Milling tool wear sample.
Tool blade image: 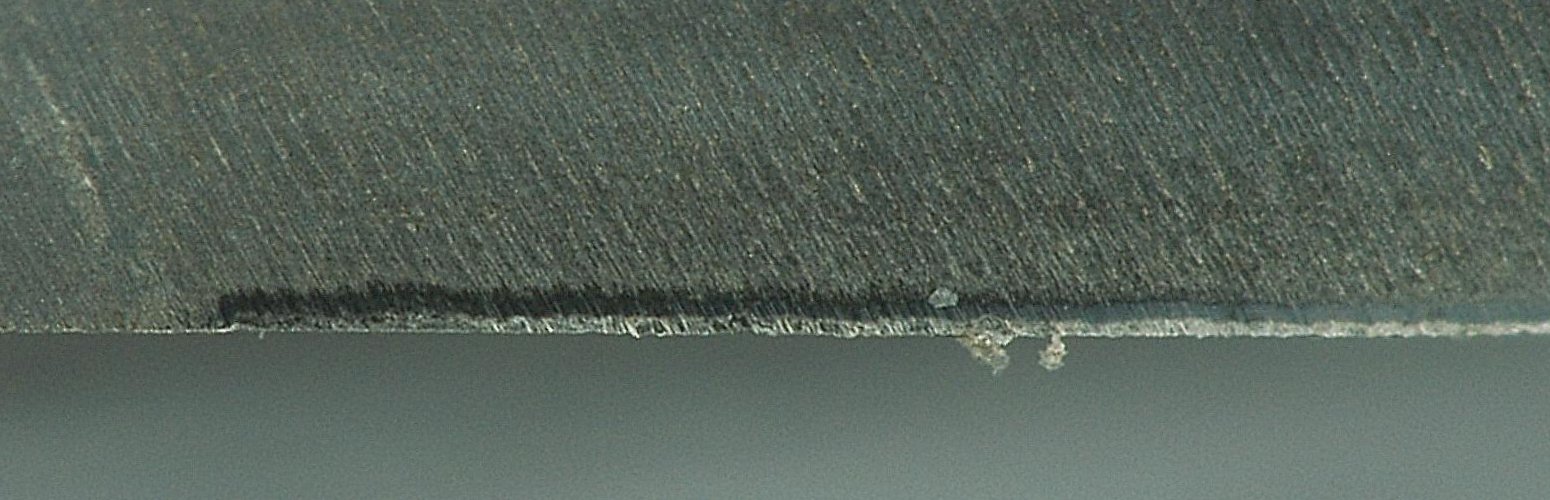
Chip image: 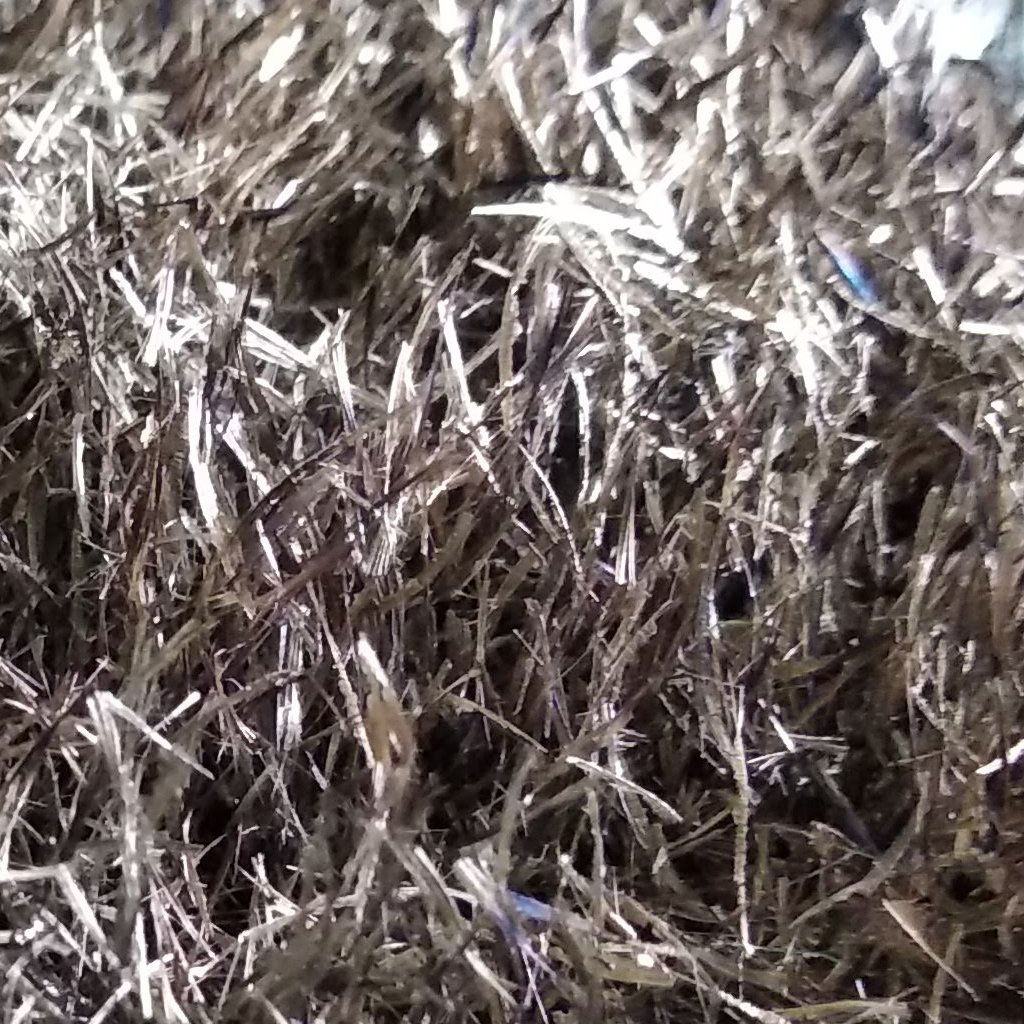
Workpiece image: 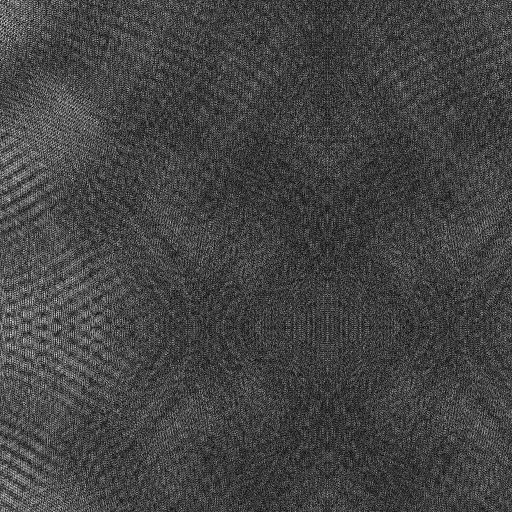
Tool wear state: sharp
Gaps: 0
Flank wear: 55.23
Overhang: 60.63
Force-signal Mel-spectrograms (X, Y, Z axes): 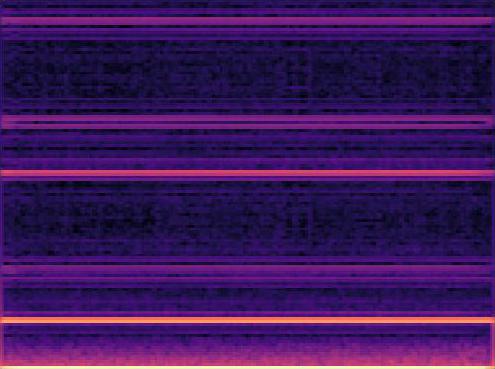 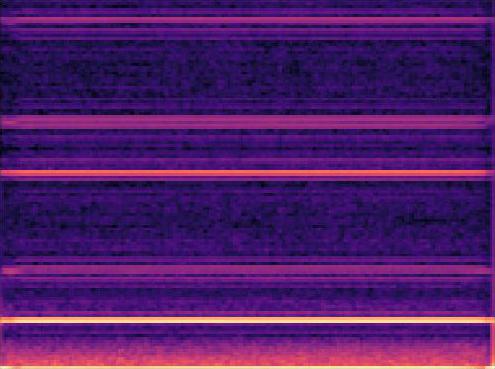 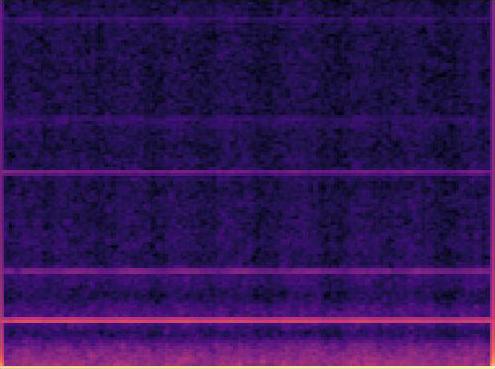
Force-signal scalograms (X, Y, Z axes): 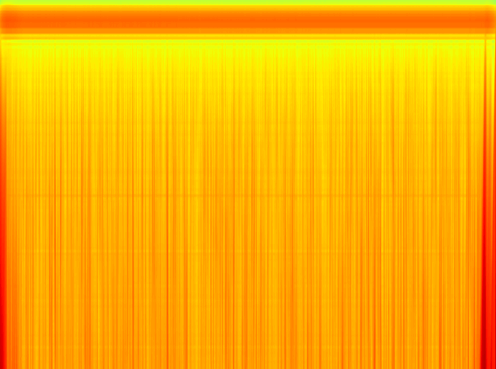 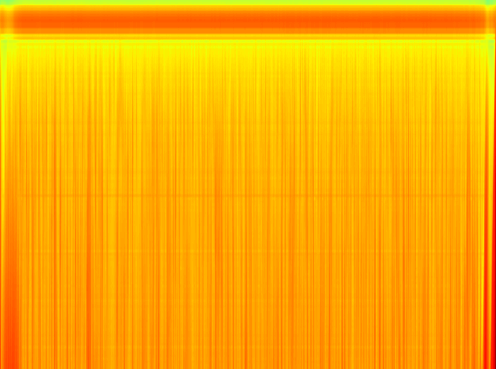 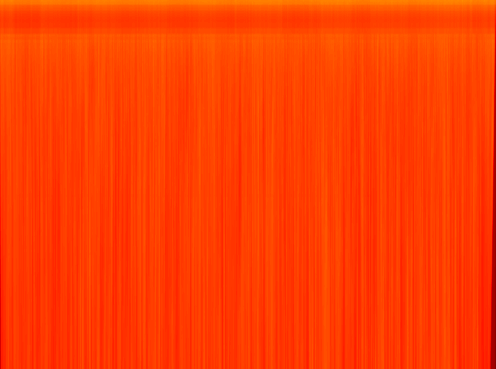
Force phase: initial_break_in_wear